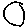
Label: circle